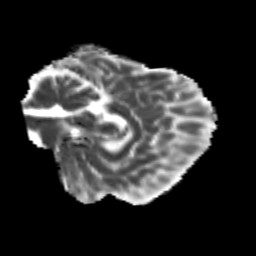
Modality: MD
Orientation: sagittal
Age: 29
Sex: male
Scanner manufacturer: siemens
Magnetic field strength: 3 T
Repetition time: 3.5 s
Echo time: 0.104 s